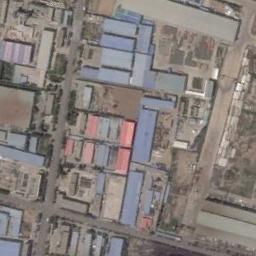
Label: industrial_area